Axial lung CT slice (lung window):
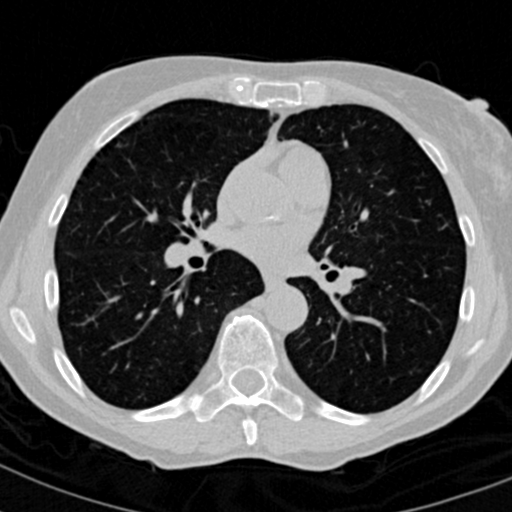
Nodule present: no